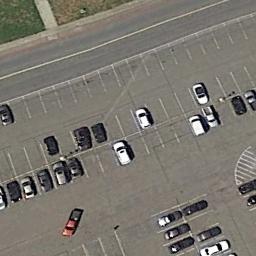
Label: parking_lot